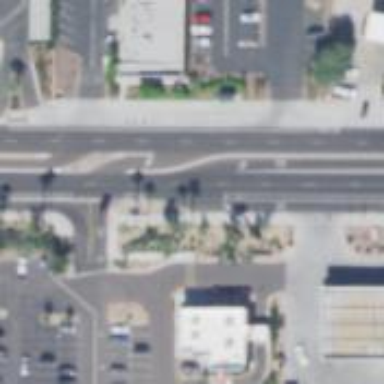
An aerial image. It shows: Secondary link road with asphalt surface.